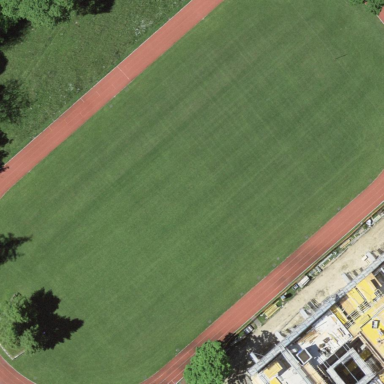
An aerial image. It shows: Soccer pitch with artificial turf for leisure sports activities.